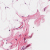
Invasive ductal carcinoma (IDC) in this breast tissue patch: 0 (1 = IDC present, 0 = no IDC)